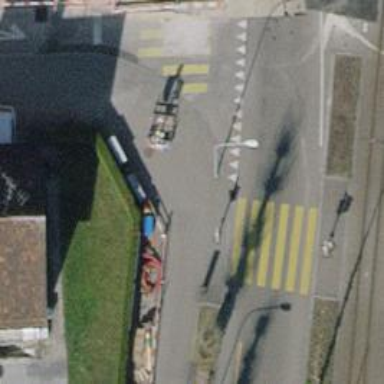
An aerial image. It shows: Kerb serving as barrier.